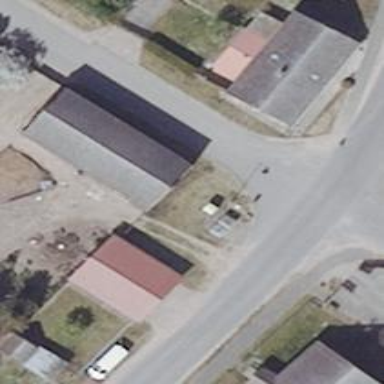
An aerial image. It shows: Gabled roof on farm auxiliary building.